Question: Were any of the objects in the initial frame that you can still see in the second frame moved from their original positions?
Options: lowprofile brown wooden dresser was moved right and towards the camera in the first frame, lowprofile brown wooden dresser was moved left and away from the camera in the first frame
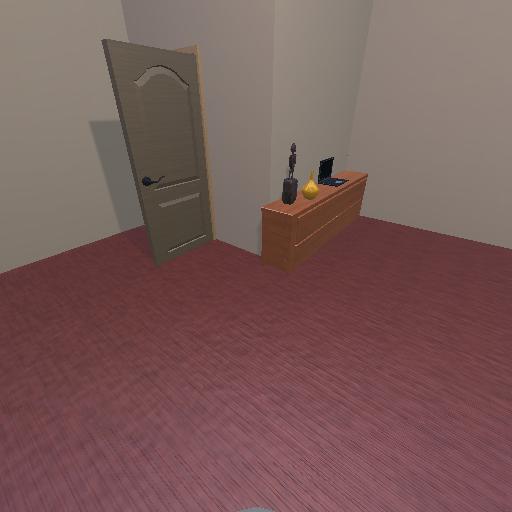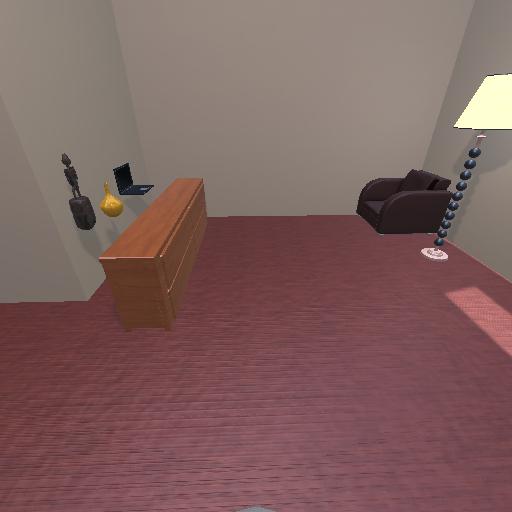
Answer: lowprofile brown wooden dresser was moved right and towards the camera in the first frame